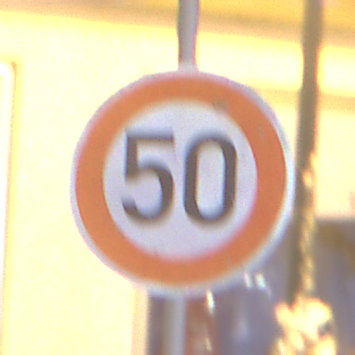
Verkehrszeichen: Geschwindigkeit50
Umgebung: Outdoor, Urban
Tageszeit: Night
Wetter: Overcast
Licht: Artificial
Jahreszeit: Winter
Kontrast: MediumContrast